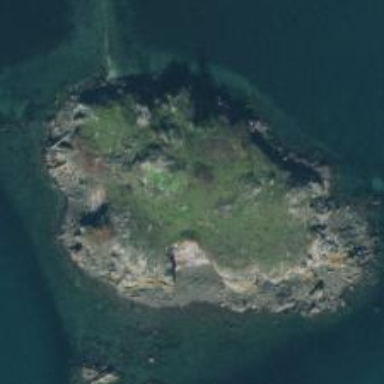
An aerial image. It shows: Island.